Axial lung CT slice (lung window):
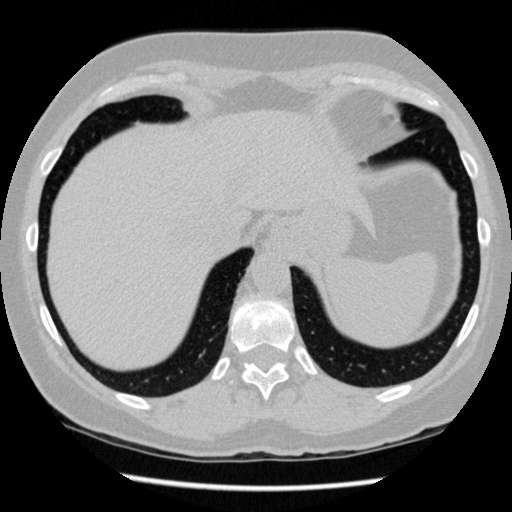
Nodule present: no